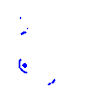
Particle: pion